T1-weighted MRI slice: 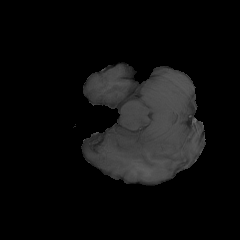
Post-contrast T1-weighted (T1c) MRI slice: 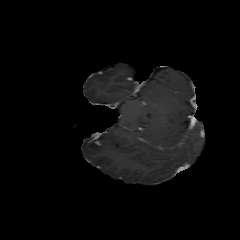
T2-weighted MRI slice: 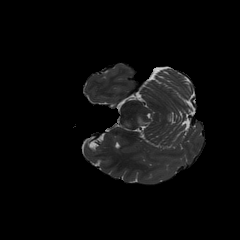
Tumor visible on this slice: yes